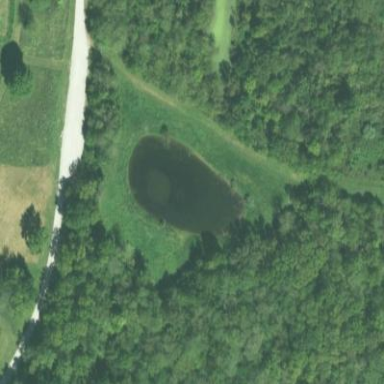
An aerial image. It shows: Peaceful pond surrounded by nature.